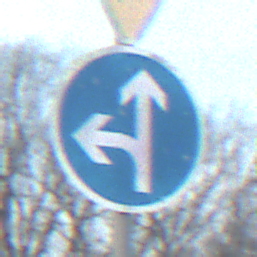
Verkehrszeichen: VorgeschriebeneFahrtrichtungGeradeausOderLinks
Zusatzzeichen oben: VorfahrtGewaehren
Umgebung: Outdoor, RoadRail
Tageszeit: SunriseSunset
Wetter: PartlyCloudy
Licht: Natural
Jahreszeit: NotSpecified
Kontrast: LowContrast